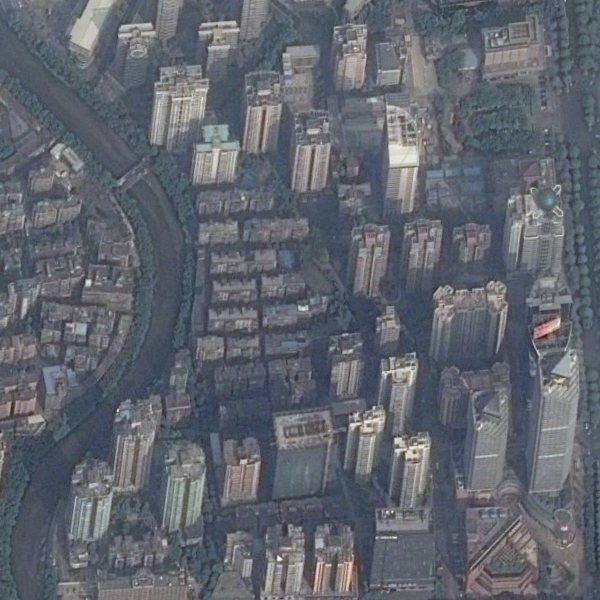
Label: Commercial